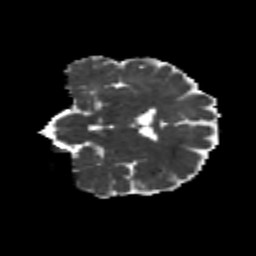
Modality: MD
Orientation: coronal
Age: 42
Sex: female
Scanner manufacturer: siemens
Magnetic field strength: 3 T
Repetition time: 8.6 s
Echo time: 0.095 s